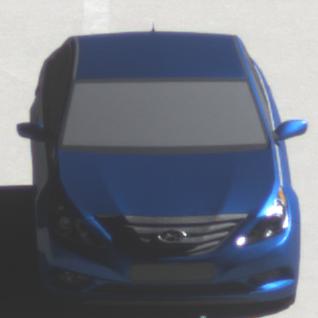
Make: Hyundai
Model: Sonata
Detailed model: Gen. 6 YF
Model produced from: 2009
Model produced until: 2016
Doors: 4
Color: blue
Road condition: dry road
Daytime: midday
Contrast: high contrast